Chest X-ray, PA view. Patient: 49 years old, sex M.
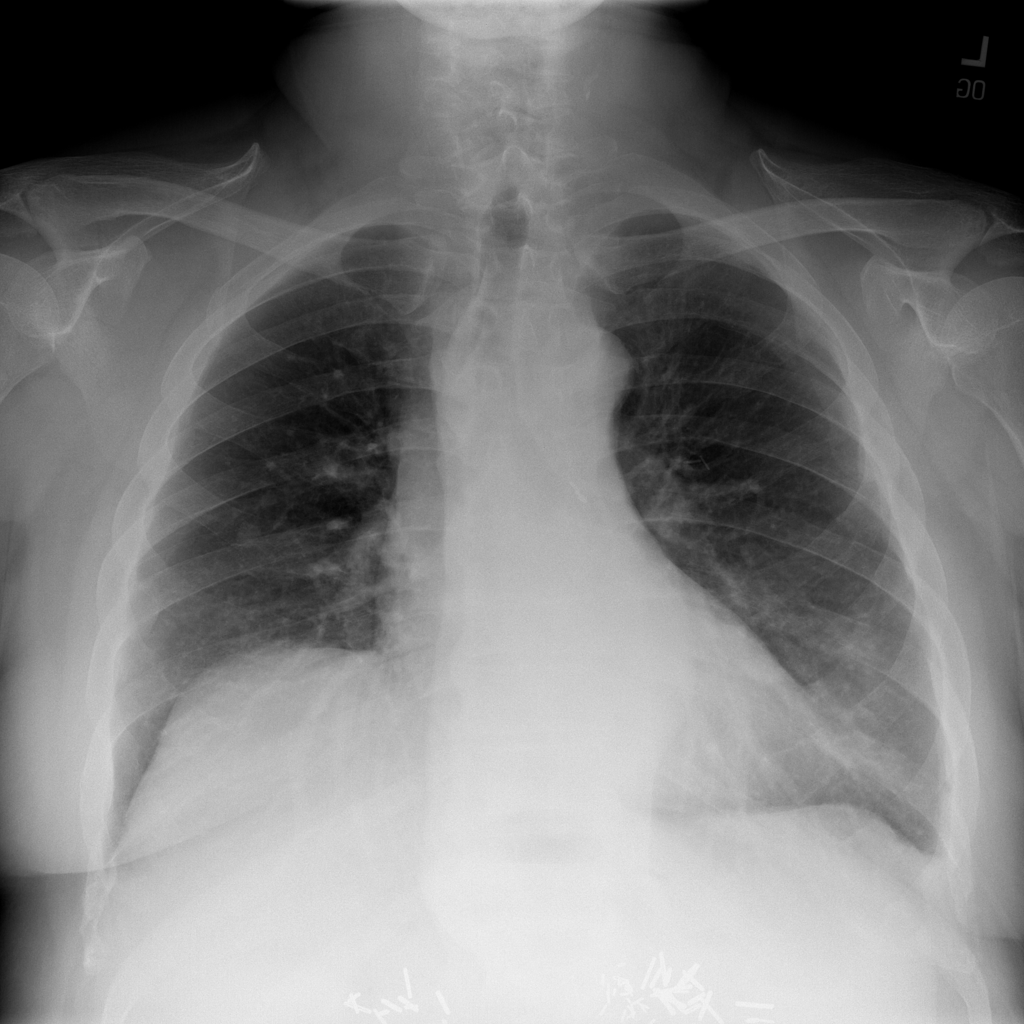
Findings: No Finding